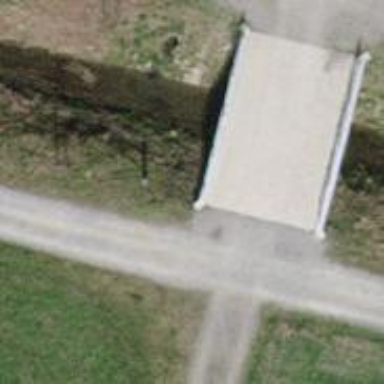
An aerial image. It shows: Concrete track on bridge with grade 2 track type.